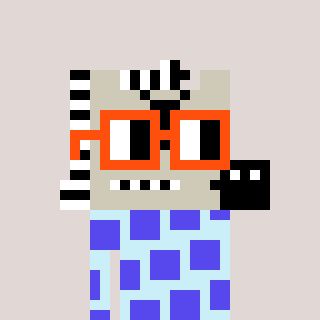
a pixel art character with square orange glasses, a zebra-shaped head and a cold-colored body on a warm background